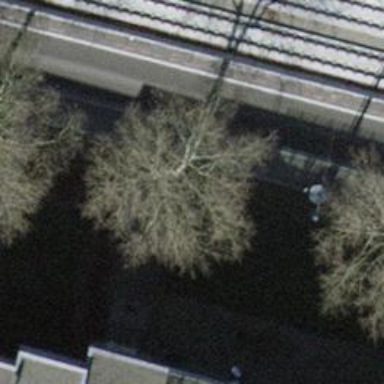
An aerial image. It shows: Tree-lined avenue.